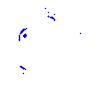
Particle: proton